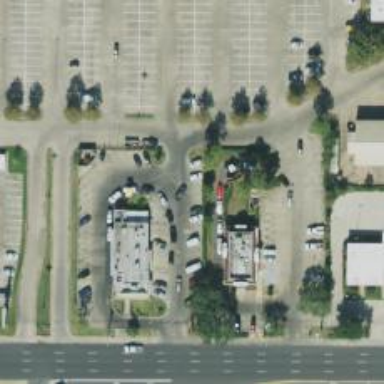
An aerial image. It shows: Parking space.